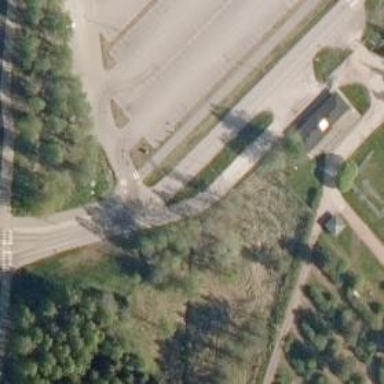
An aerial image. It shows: Asphalt cycleway.